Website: macys
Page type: customer-info-address
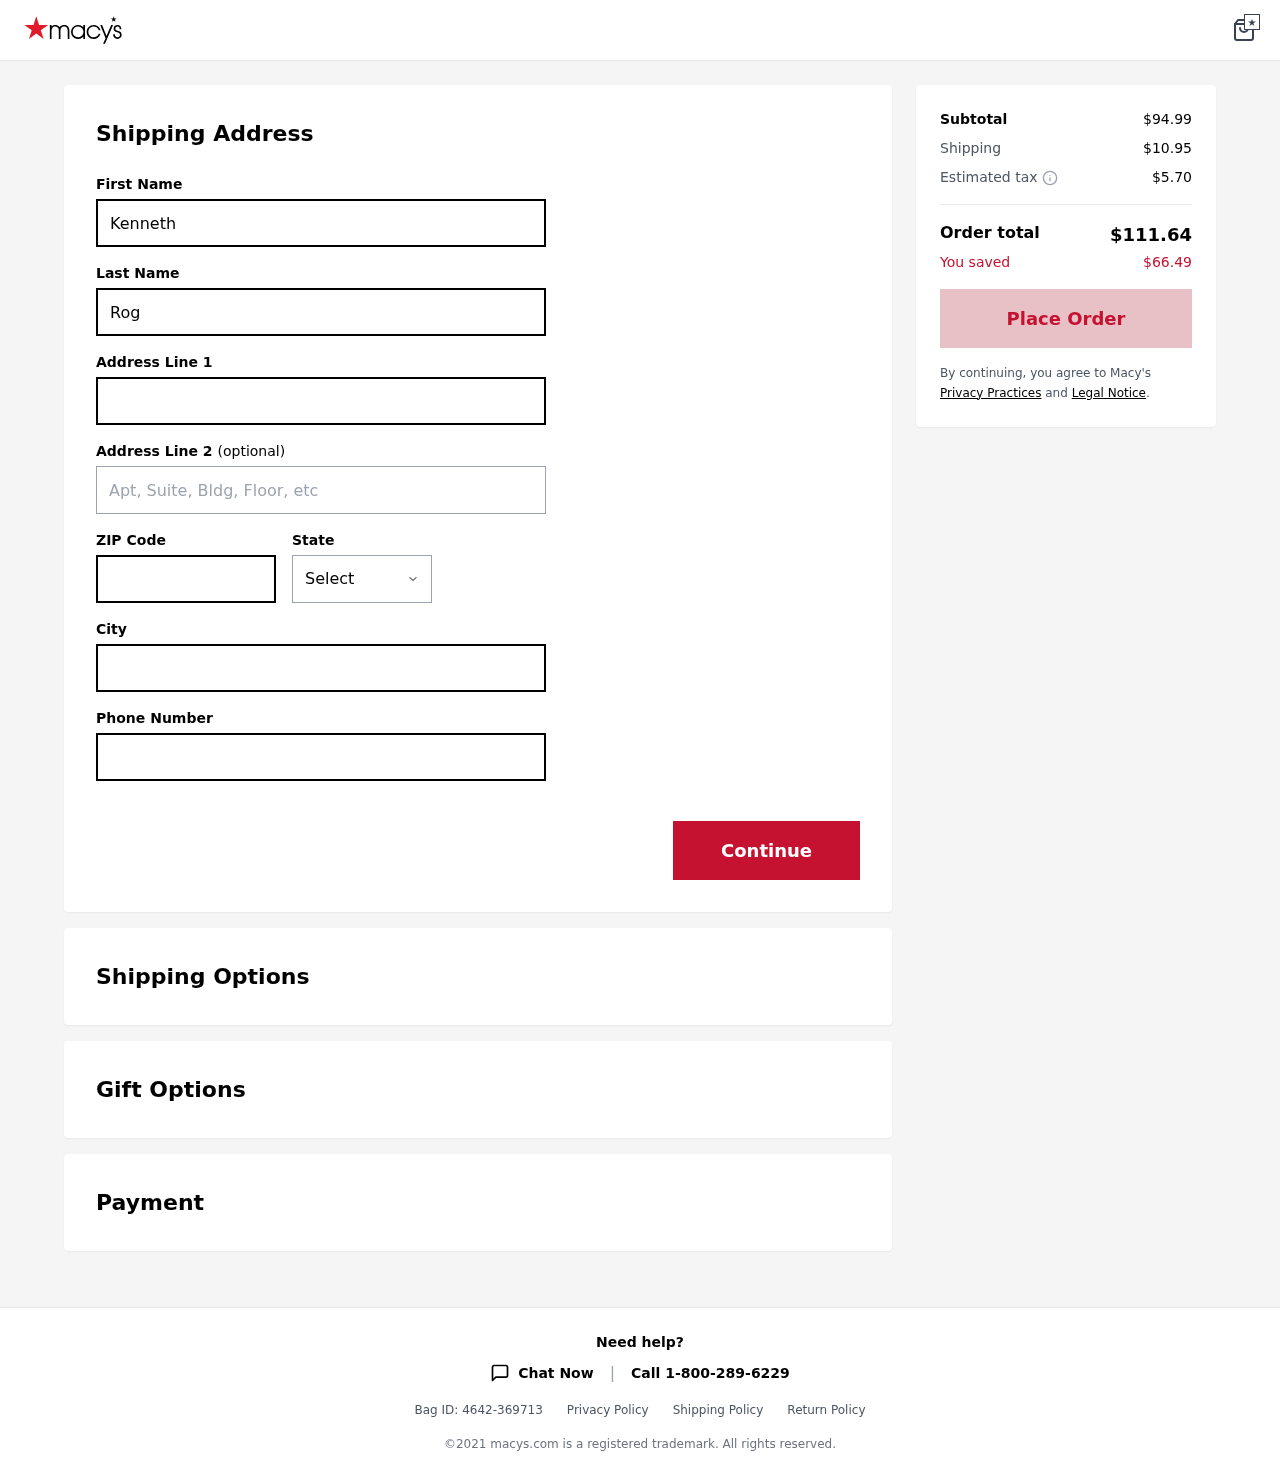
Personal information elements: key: PII_CITY
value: New Larryfurt
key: PII_FIRSTNAME
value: Kenneth
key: PII_LASTNAME
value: Rogers
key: PII_PHONE
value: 8959390084
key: PII_POSTCODE
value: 43402
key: PII_STATE
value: Alaska
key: PII_STREET
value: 56755 Leon Hollow
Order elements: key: ORDER_SUBTOTAL
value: $94.99
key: ORDER_SHIPPING_COST
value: $10.95
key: ORDER_TAX
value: $5.70
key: ORDER_TOTAL
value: $111.64
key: ORDER_SAVINGS
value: $66.49